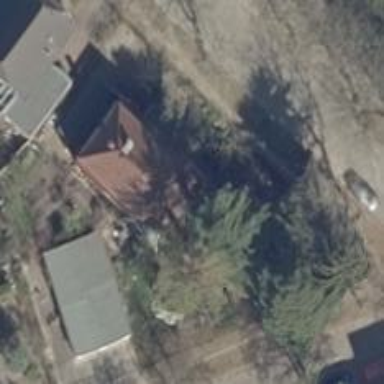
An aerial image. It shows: Detached building with gambrel roof shape.